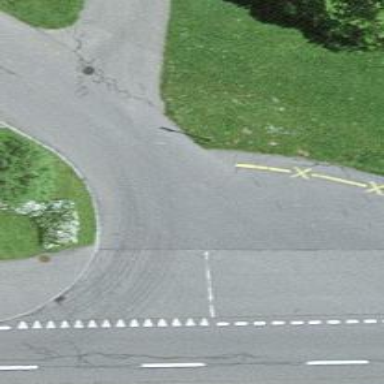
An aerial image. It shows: Turning circle on the road.